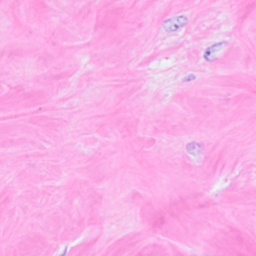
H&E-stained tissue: Breast